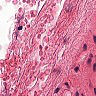
Metastatic tissue present: no